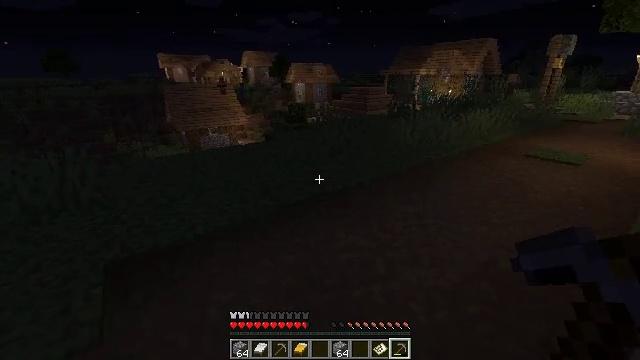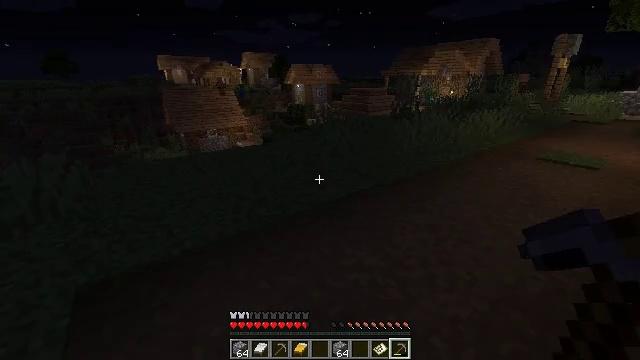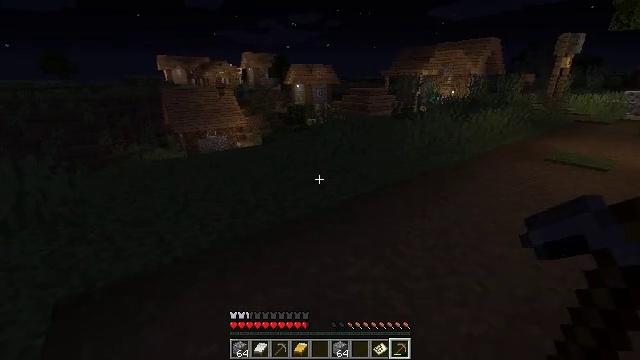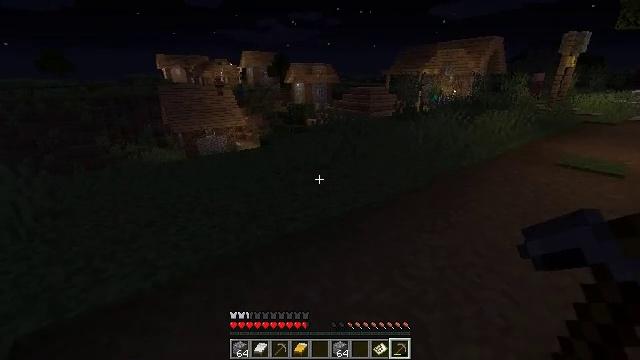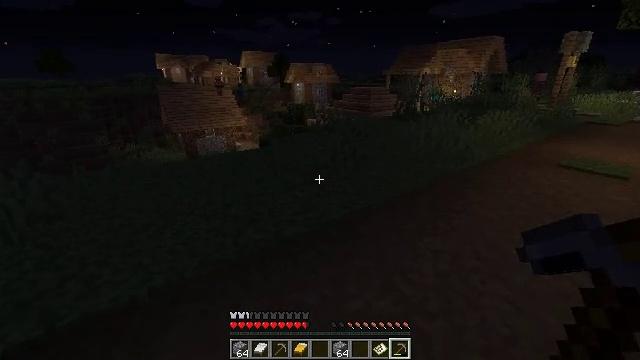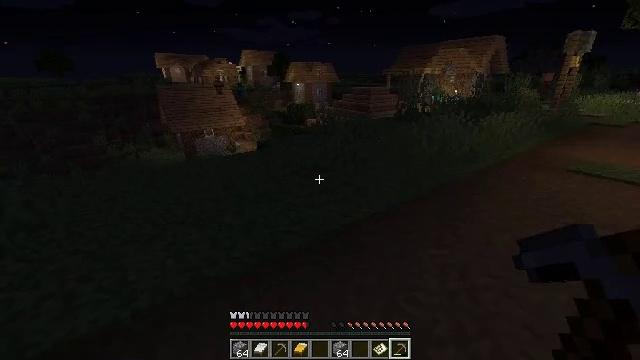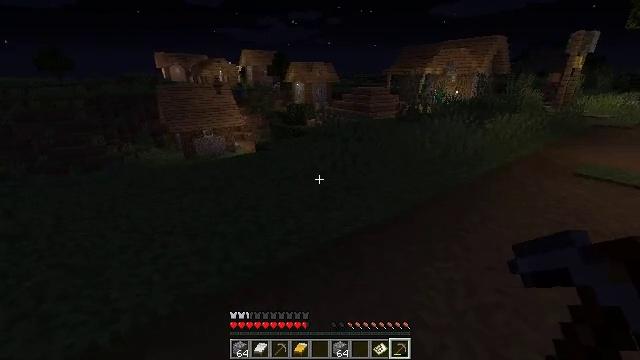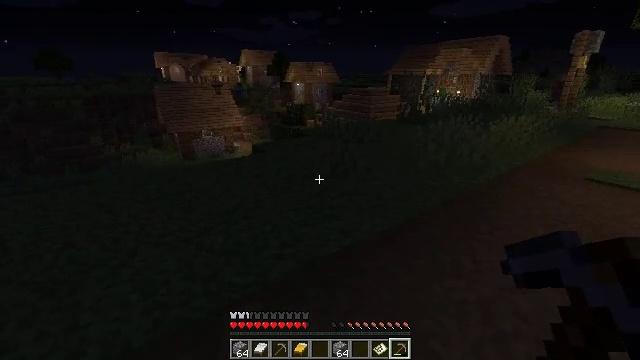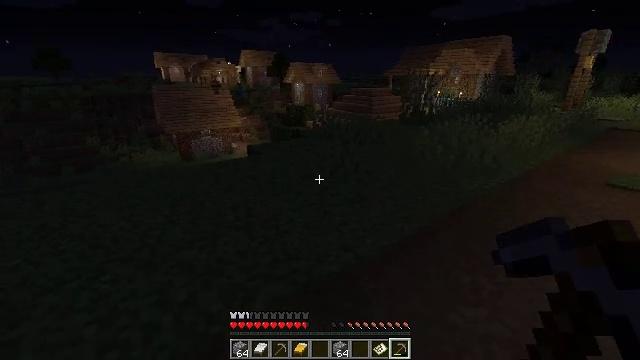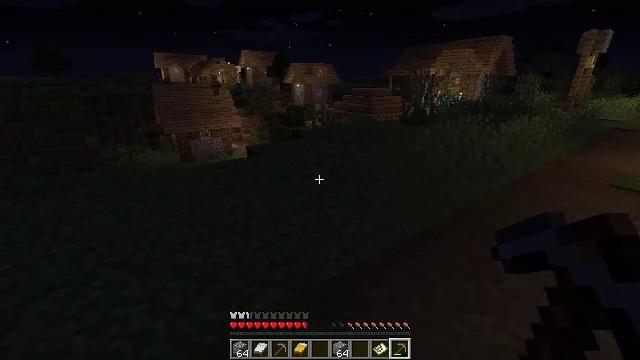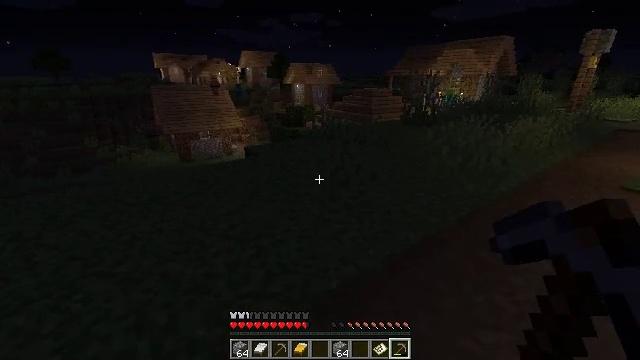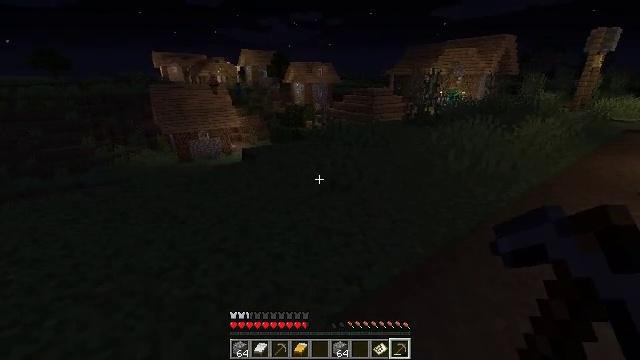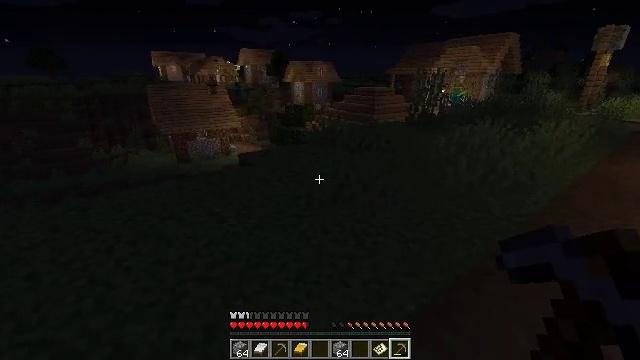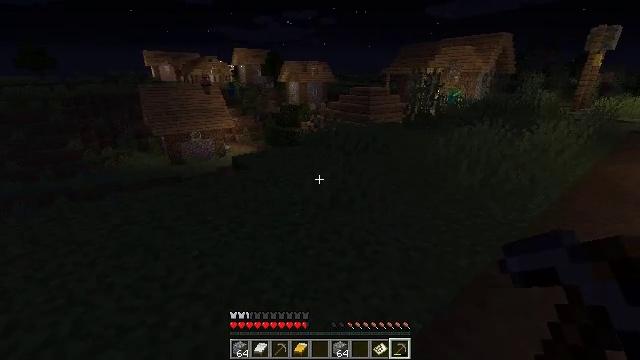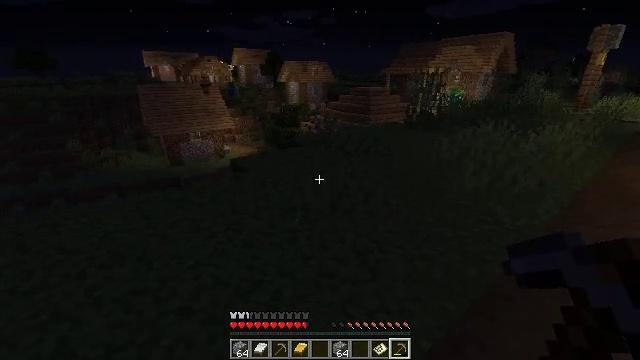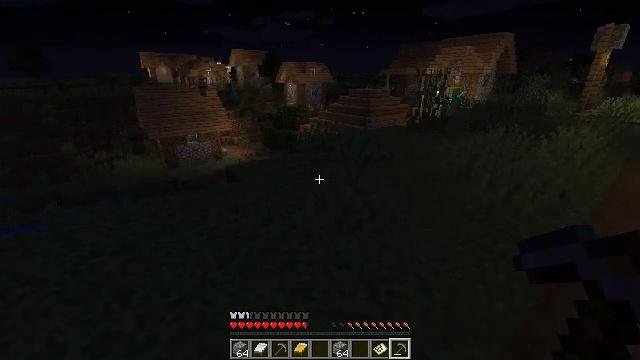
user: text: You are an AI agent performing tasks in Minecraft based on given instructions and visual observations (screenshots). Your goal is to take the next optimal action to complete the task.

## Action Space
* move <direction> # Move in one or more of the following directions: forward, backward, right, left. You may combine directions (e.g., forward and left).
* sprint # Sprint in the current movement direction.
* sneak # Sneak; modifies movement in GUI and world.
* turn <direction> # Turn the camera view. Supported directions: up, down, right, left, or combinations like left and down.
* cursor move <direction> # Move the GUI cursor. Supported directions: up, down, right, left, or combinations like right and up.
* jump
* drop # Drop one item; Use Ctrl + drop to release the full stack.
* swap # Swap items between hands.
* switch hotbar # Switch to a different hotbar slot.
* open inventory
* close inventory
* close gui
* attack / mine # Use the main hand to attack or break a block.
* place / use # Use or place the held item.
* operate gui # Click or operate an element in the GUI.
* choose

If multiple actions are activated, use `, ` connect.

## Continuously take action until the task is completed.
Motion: motion action
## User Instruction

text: Break the oak door to remove it.
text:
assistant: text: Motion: move forward
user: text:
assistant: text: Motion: move forward
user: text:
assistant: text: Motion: move forward
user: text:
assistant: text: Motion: move forward
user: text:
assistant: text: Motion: move forward
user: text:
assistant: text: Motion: move forward
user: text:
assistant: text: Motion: move forward
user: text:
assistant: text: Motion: move forward
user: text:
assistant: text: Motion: move forward
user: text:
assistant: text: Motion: move forward
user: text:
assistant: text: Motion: move forward
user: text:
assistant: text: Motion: move forward
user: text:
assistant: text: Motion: move forward, turn right
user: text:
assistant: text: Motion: move forward
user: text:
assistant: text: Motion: move forward
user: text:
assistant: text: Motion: move forward, turn right
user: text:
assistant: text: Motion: move forward, turn right
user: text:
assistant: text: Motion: move forward, turn right
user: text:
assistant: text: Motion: move forward, turn right and up
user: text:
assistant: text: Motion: move forward, turn right and up
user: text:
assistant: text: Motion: move forward, turn right and up
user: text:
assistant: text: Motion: move forward, turn left
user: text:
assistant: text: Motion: move forward
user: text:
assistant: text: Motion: move forward
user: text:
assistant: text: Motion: move forward
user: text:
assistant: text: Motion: move forward
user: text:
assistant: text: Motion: move forward
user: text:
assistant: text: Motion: move forward, turn up
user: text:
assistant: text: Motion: move forward, turn right and down
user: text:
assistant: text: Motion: move forward, turn right